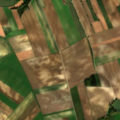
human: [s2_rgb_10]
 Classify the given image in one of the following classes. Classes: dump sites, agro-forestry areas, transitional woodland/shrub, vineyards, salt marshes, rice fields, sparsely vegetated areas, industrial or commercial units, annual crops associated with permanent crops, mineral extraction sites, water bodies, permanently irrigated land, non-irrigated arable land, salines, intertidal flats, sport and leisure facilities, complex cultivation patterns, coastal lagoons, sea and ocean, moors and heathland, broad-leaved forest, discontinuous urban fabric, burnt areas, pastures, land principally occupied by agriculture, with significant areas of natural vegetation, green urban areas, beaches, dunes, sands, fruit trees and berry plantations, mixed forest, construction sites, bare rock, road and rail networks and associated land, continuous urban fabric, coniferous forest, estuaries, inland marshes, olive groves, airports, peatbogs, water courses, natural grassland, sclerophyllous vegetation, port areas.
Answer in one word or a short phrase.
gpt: discontinuous urban fabric, non-irrigated arable land, complex cultivation patterns, land principally occupied by agriculture, with significant areas of natural vegetation